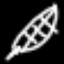
Label: leaf